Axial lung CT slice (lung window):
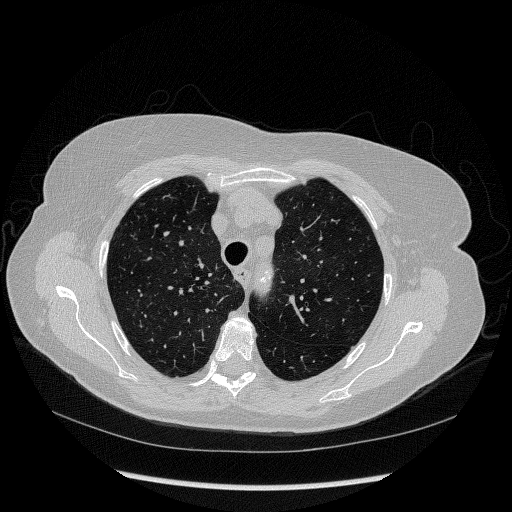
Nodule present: no